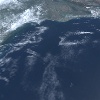
Label: water